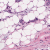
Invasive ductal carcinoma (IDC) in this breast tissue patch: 1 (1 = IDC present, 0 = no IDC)